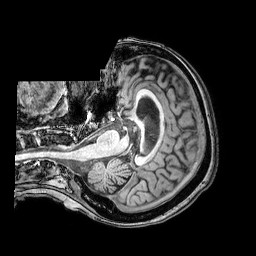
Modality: T1w
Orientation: axial
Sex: female
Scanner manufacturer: philips
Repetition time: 0.008084 s
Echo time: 0.0037 s